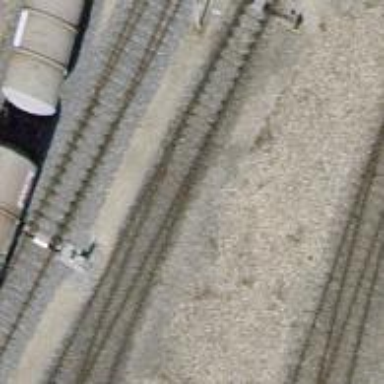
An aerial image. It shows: Single railway spur track.